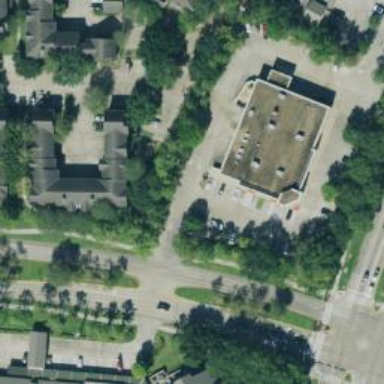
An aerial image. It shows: Parking space is available.